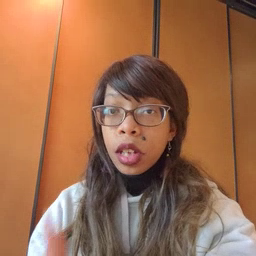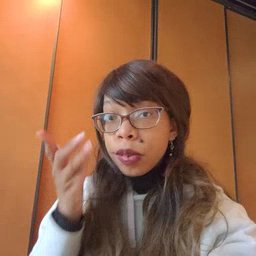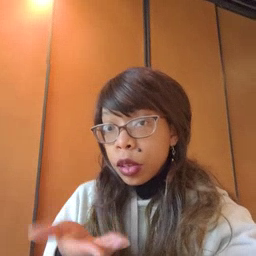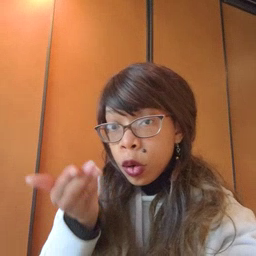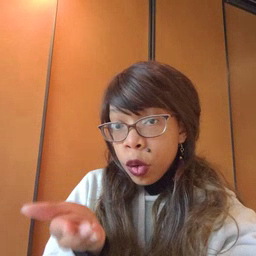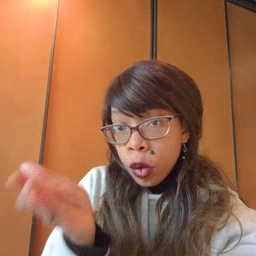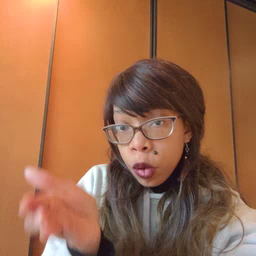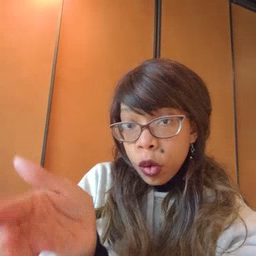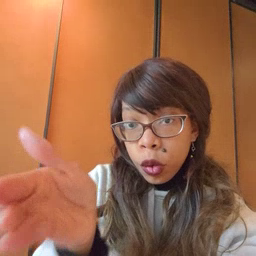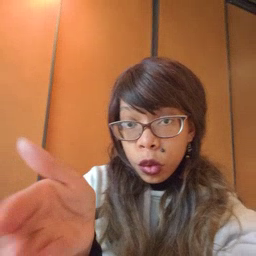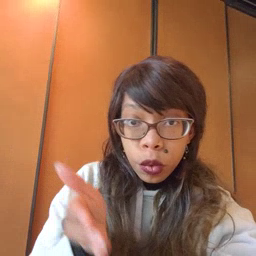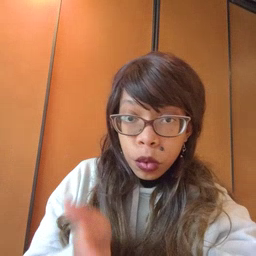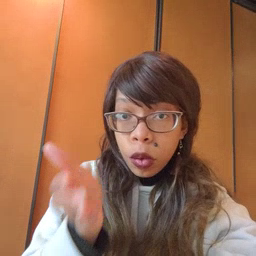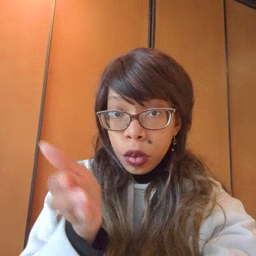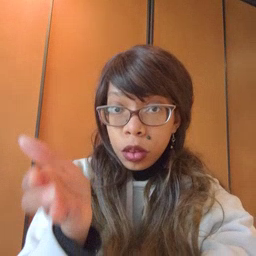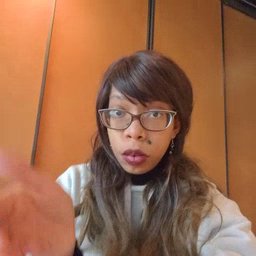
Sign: boat